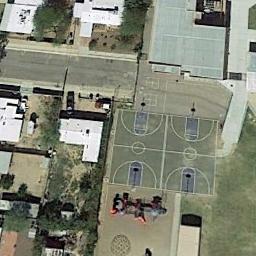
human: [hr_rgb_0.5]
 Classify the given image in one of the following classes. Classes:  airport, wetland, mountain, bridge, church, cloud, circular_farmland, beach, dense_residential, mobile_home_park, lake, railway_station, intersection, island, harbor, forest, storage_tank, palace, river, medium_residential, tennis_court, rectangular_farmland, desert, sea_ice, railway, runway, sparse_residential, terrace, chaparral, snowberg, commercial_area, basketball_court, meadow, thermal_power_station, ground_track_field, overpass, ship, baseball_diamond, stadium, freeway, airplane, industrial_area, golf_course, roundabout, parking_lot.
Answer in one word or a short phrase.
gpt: basketball_court